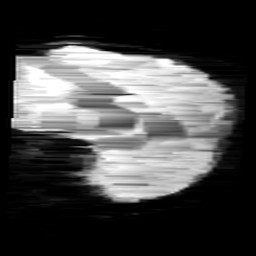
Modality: minIP
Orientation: sagittal
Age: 11
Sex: male
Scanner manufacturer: siemens
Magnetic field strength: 3 T
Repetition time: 0.027 s
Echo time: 0.02 s